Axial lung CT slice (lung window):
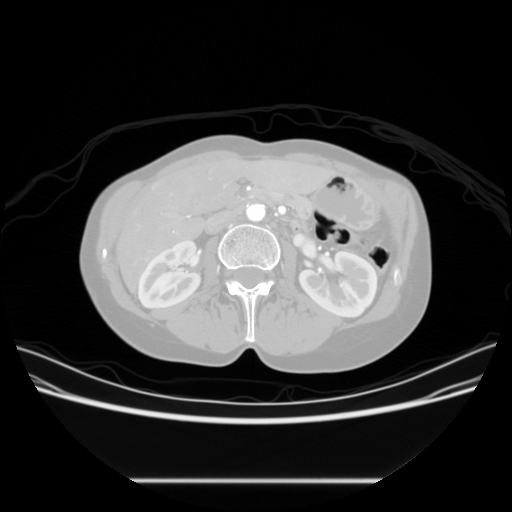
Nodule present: no